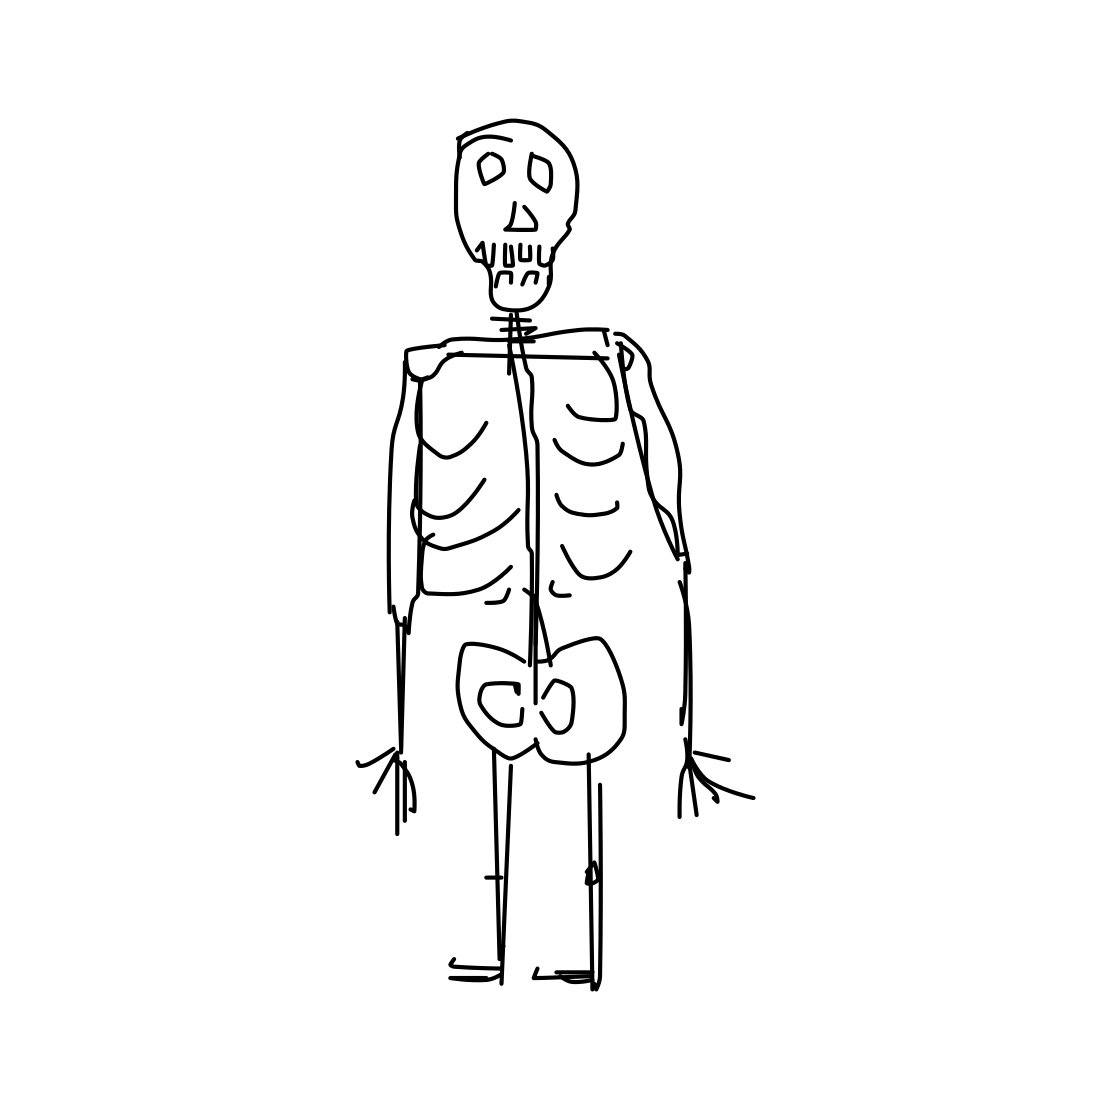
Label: human-skeleton